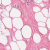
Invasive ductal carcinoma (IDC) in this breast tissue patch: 0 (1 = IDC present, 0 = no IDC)